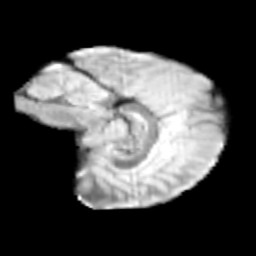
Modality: T2w
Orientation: sagittal
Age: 10
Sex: male
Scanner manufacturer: siemens
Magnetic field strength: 3 T
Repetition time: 3.8 s
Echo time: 0.07 s